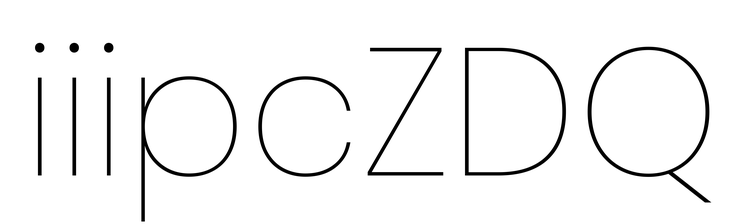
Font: Poppins-Thin